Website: crate-barrel
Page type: store-pickup
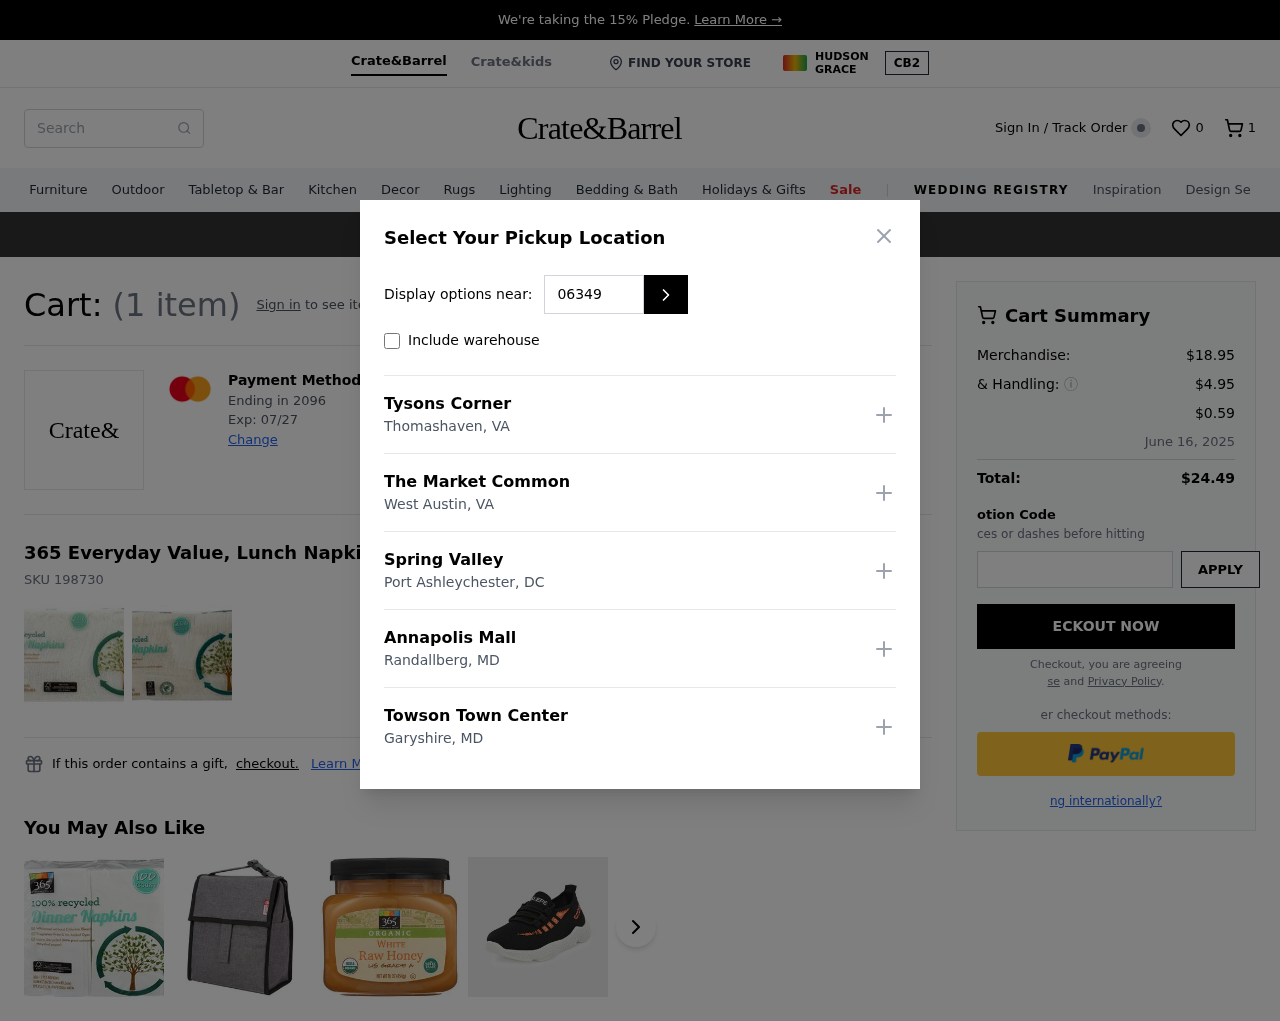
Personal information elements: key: PII_CARD_EXPIRY
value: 07/27
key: PII_CARD_LAST4
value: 2096
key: PII_LOCATION1_CITY
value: Thomashaven
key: PII_LOCATION1_NAME
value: Tysons Corner
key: PII_LOCATION1_STATE
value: VA
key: PII_LOCATION2_CITY
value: West Austin
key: PII_LOCATION2_NAME
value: The Market Common
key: PII_LOCATION2_STATE
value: VA
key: PII_LOCATION3_CITY
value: Port Ashleychester
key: PII_LOCATION3_NAME
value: Spring Valley
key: PII_LOCATION3_STATE
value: DC
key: PII_LOCATION4_CITY
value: Randallberg
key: PII_LOCATION4_NAME
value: Annapolis Mall
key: PII_LOCATION4_STATE
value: MD
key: PII_LOCATION5_CITY
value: Garyshire
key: PII_LOCATION5_NAME
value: Towson Town Center
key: PII_LOCATION5_STATE
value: MD
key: PII_POSTCODE
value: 06349
Product elements: key: PRODUCT1_NAME
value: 365 Everyday Value, Lunch Napkins, 200 ct
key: PRODUCT1_SKU
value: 198730
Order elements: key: ORDER_NUM_ITEMS
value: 1
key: ORDER_NUM_ITEMS
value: (1 item)
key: ORDER_SUBTOTAL
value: $18.95
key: ORDER_SHIPPING_COST
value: $4.95
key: ORDER_SURCHARGE
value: $0.59
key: ORDER_DELIVERY_DATE
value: June 16, 2025
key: ORDER_TOTAL
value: $24.49
Search elements: key: HEADER_SEARCH
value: Search
Other elements: key: WISHLIST_NUM_ITEMS
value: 0